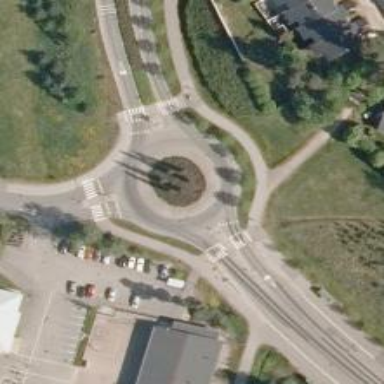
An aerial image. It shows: Secondary road with asphalt surface leading to roundabout.